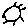
Label: sun